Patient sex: M
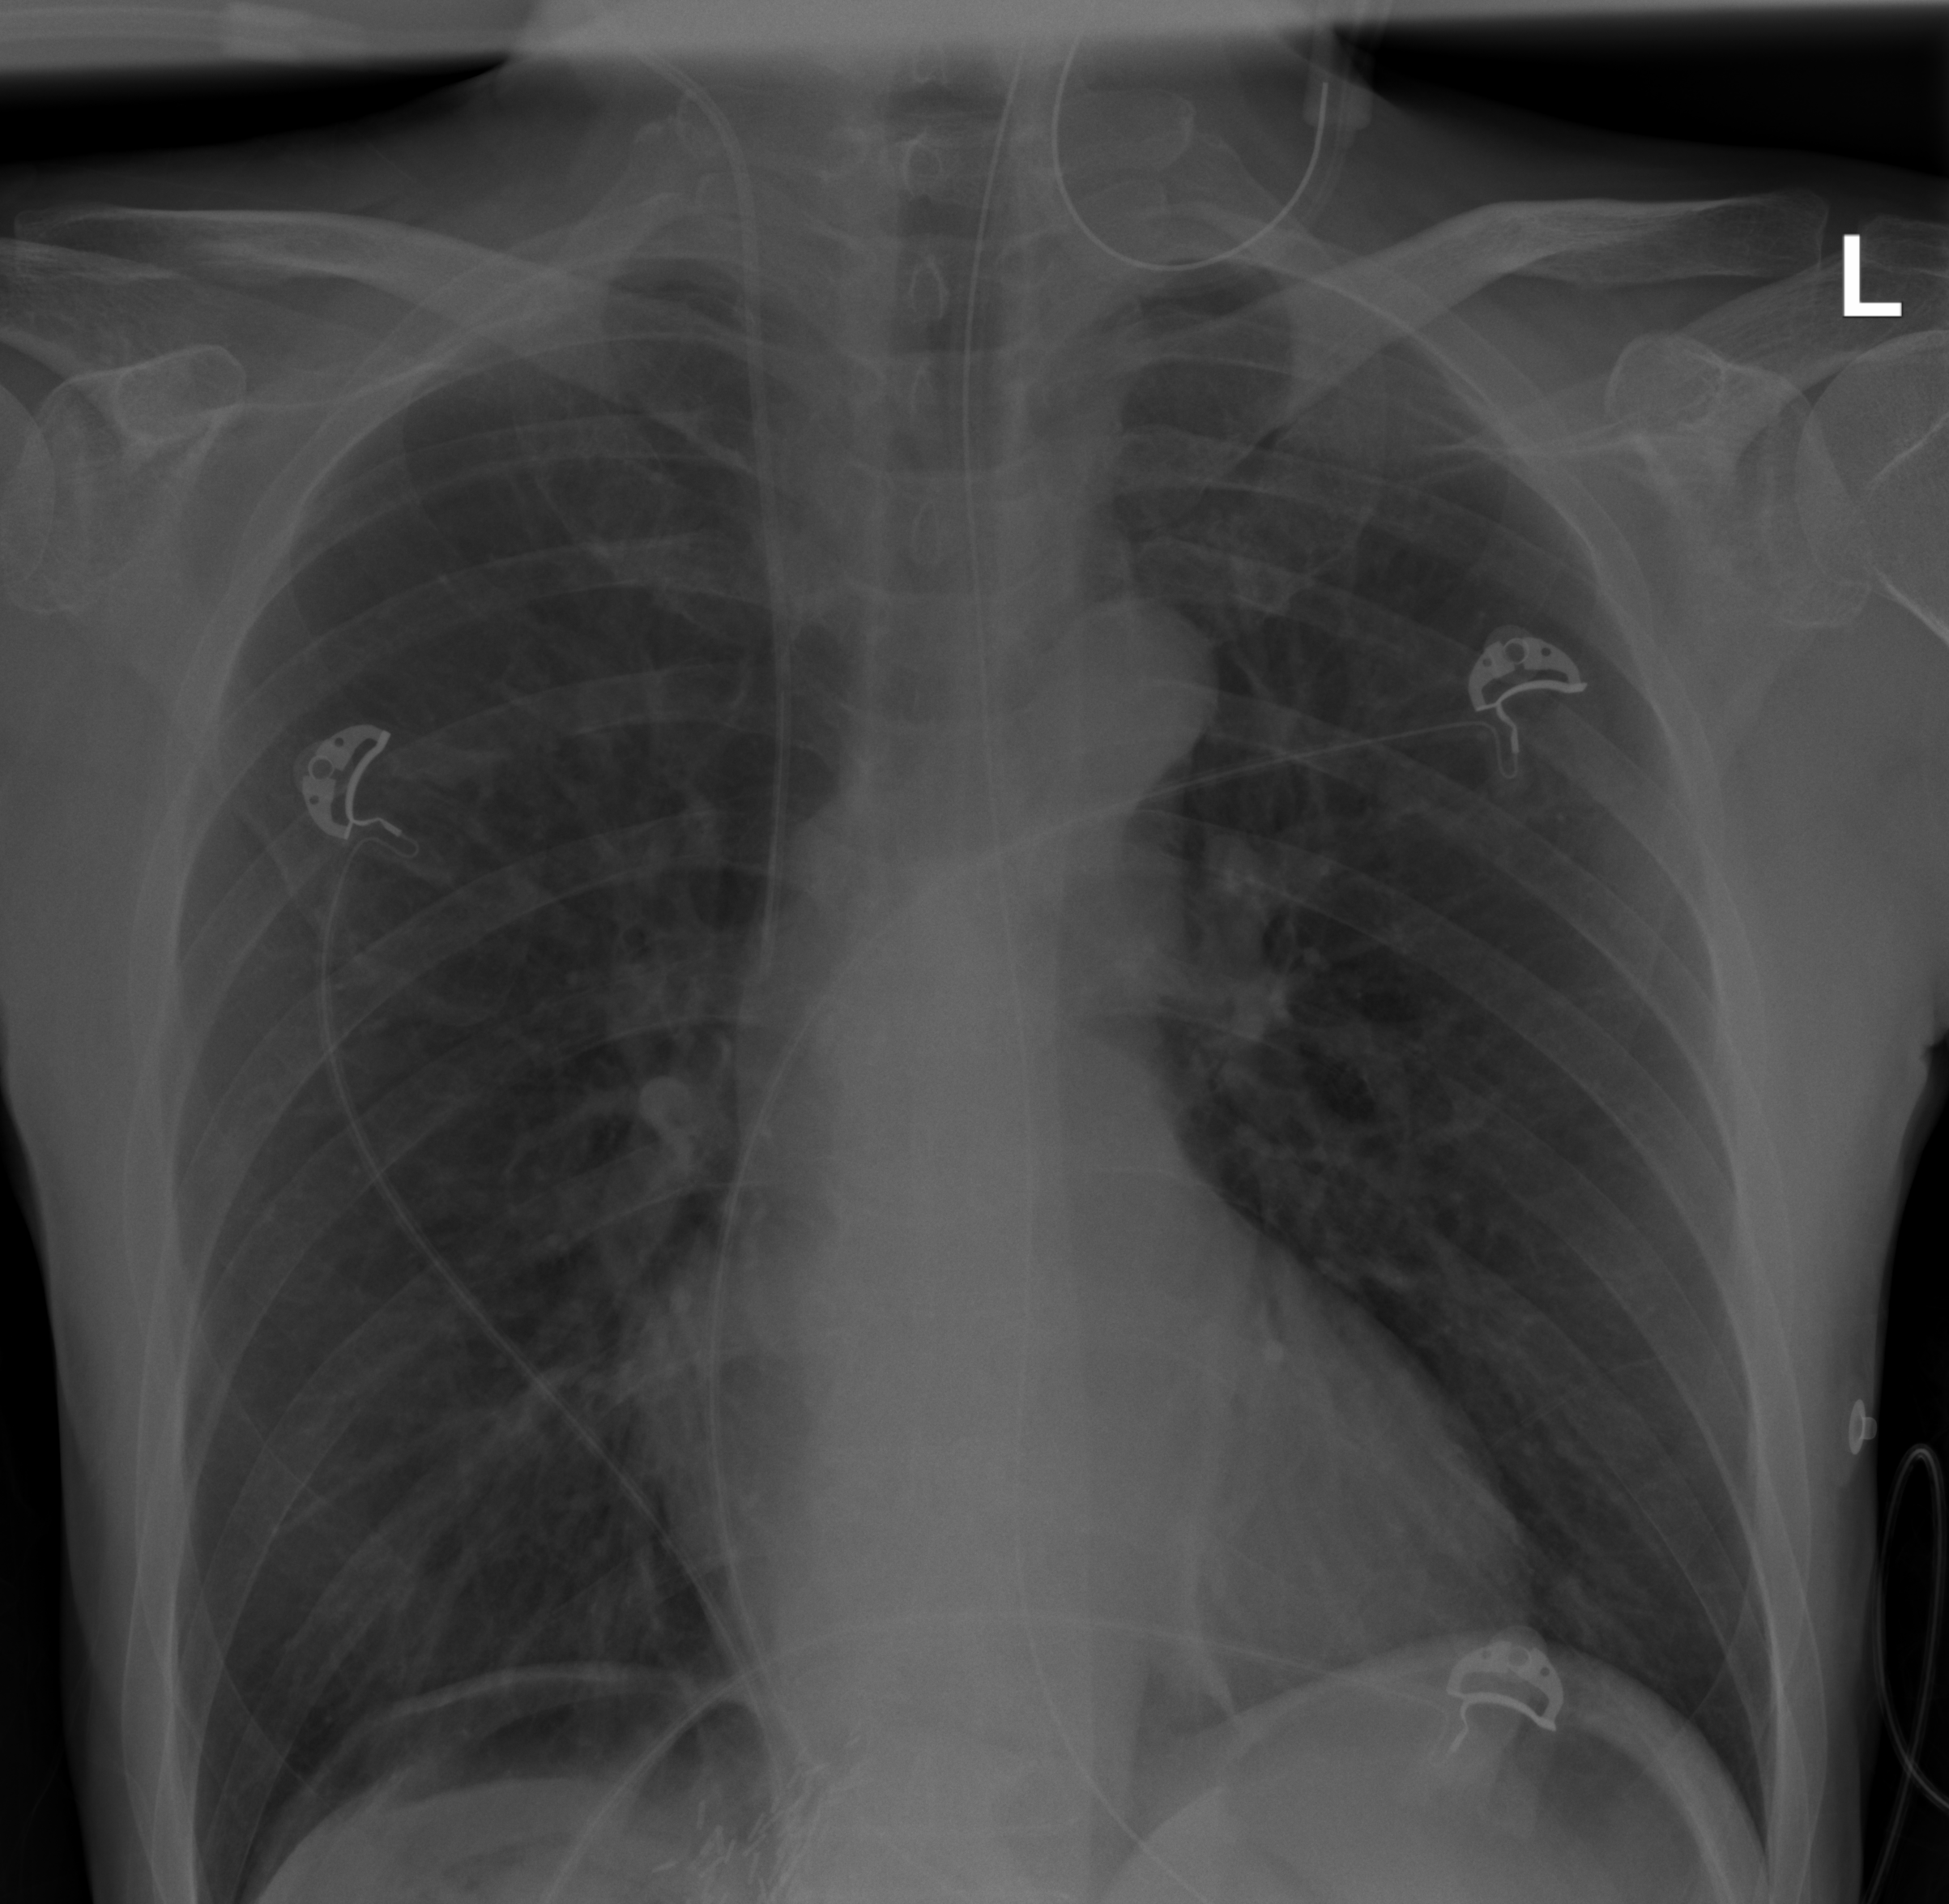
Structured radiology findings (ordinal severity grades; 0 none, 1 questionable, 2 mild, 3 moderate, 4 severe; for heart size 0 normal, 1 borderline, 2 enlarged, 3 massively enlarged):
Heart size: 0
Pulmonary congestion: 0
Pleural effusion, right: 0
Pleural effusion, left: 0
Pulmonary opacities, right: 0
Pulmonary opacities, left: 0
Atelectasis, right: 2
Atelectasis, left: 2